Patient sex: M
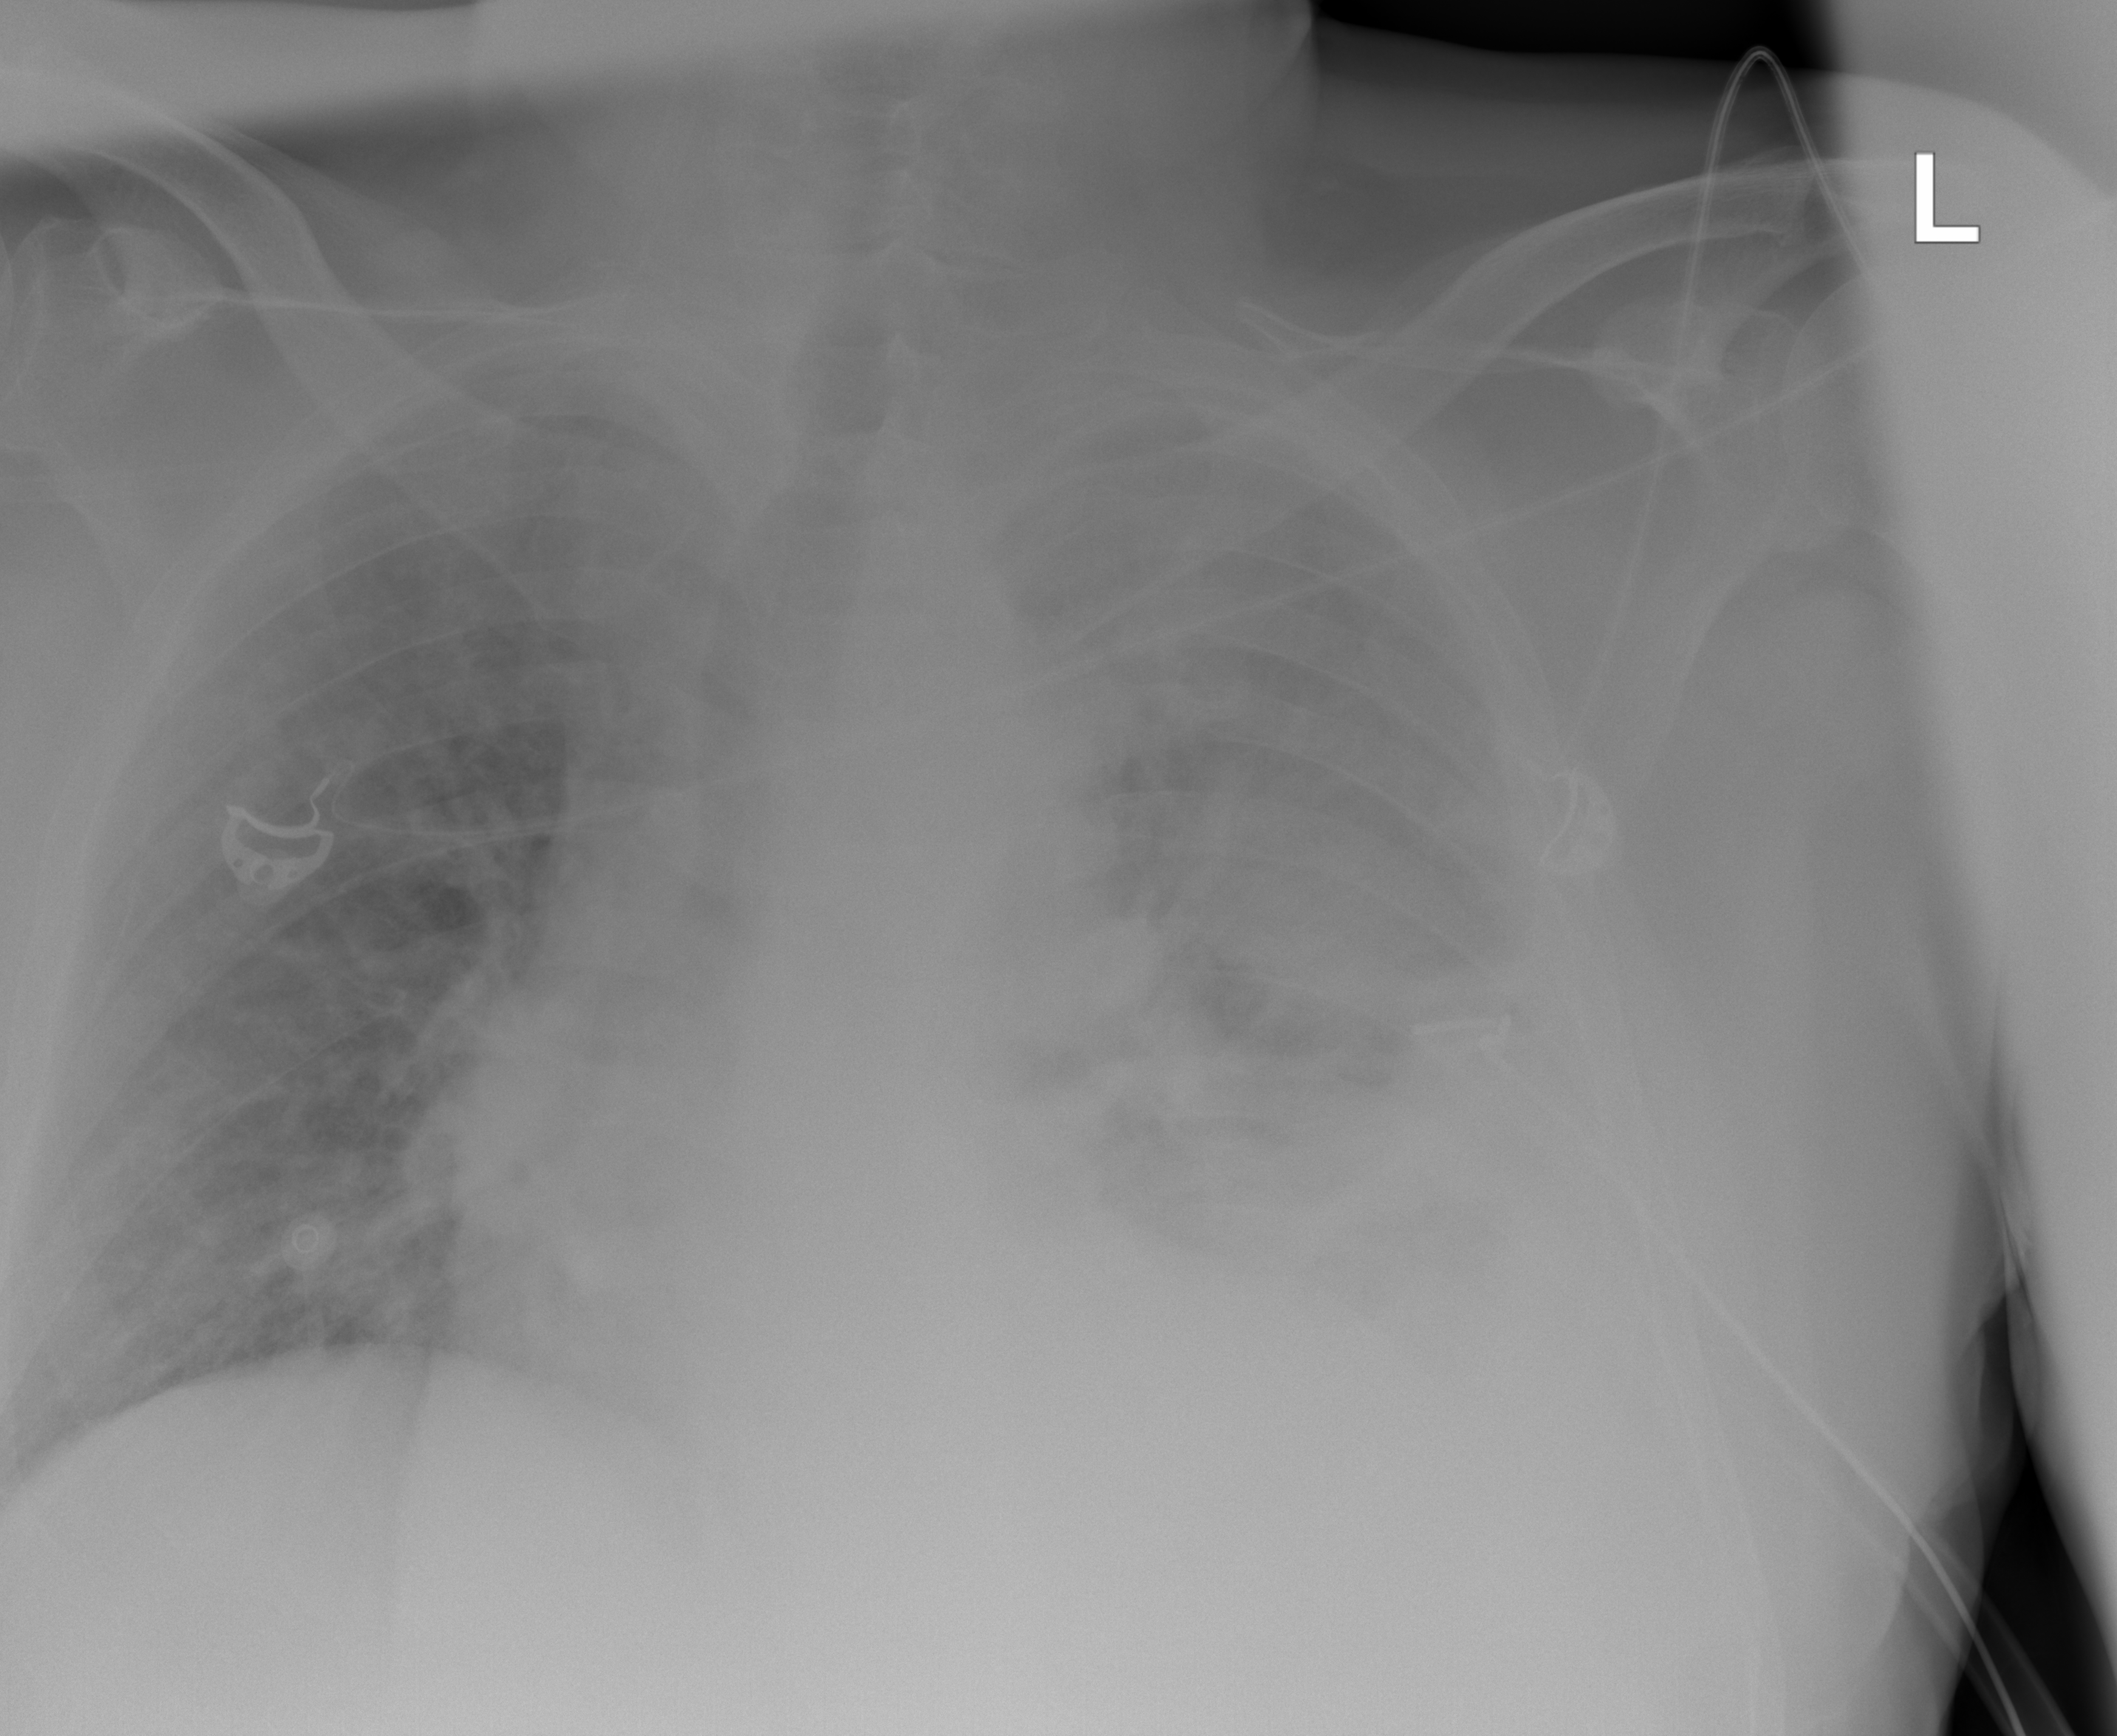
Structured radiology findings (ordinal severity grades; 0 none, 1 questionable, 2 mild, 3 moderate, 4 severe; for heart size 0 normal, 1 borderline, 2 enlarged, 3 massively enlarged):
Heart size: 2
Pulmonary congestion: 2
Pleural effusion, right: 0
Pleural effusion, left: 3
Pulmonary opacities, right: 0
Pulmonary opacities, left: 2
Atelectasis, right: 1
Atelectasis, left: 2